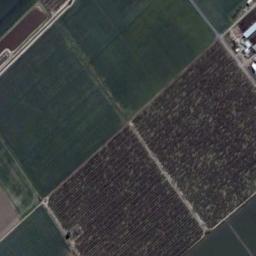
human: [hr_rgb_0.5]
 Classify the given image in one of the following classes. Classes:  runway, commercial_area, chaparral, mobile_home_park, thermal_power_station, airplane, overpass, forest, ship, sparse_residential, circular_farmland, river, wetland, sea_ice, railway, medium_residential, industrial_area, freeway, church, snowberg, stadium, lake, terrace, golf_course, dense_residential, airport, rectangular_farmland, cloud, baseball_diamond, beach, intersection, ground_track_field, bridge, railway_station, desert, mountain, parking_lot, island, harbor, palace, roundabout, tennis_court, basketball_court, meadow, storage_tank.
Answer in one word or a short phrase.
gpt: rectangular_farmland